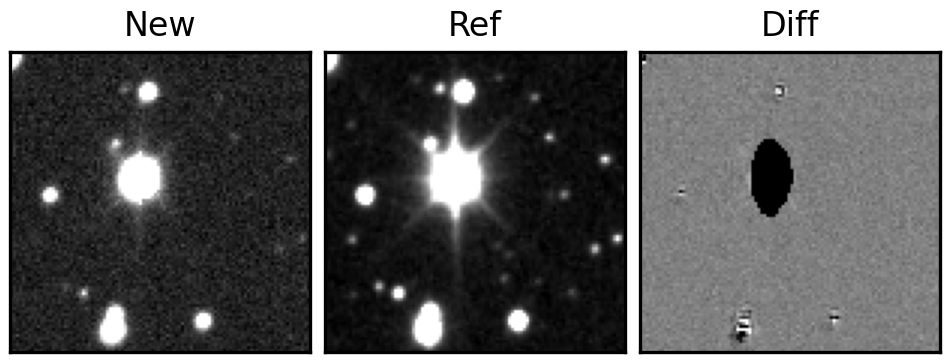
Label: bogus